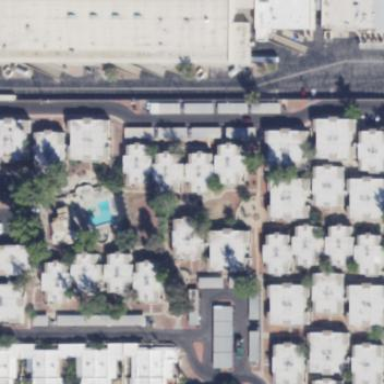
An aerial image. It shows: Residential area with apartments.